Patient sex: F
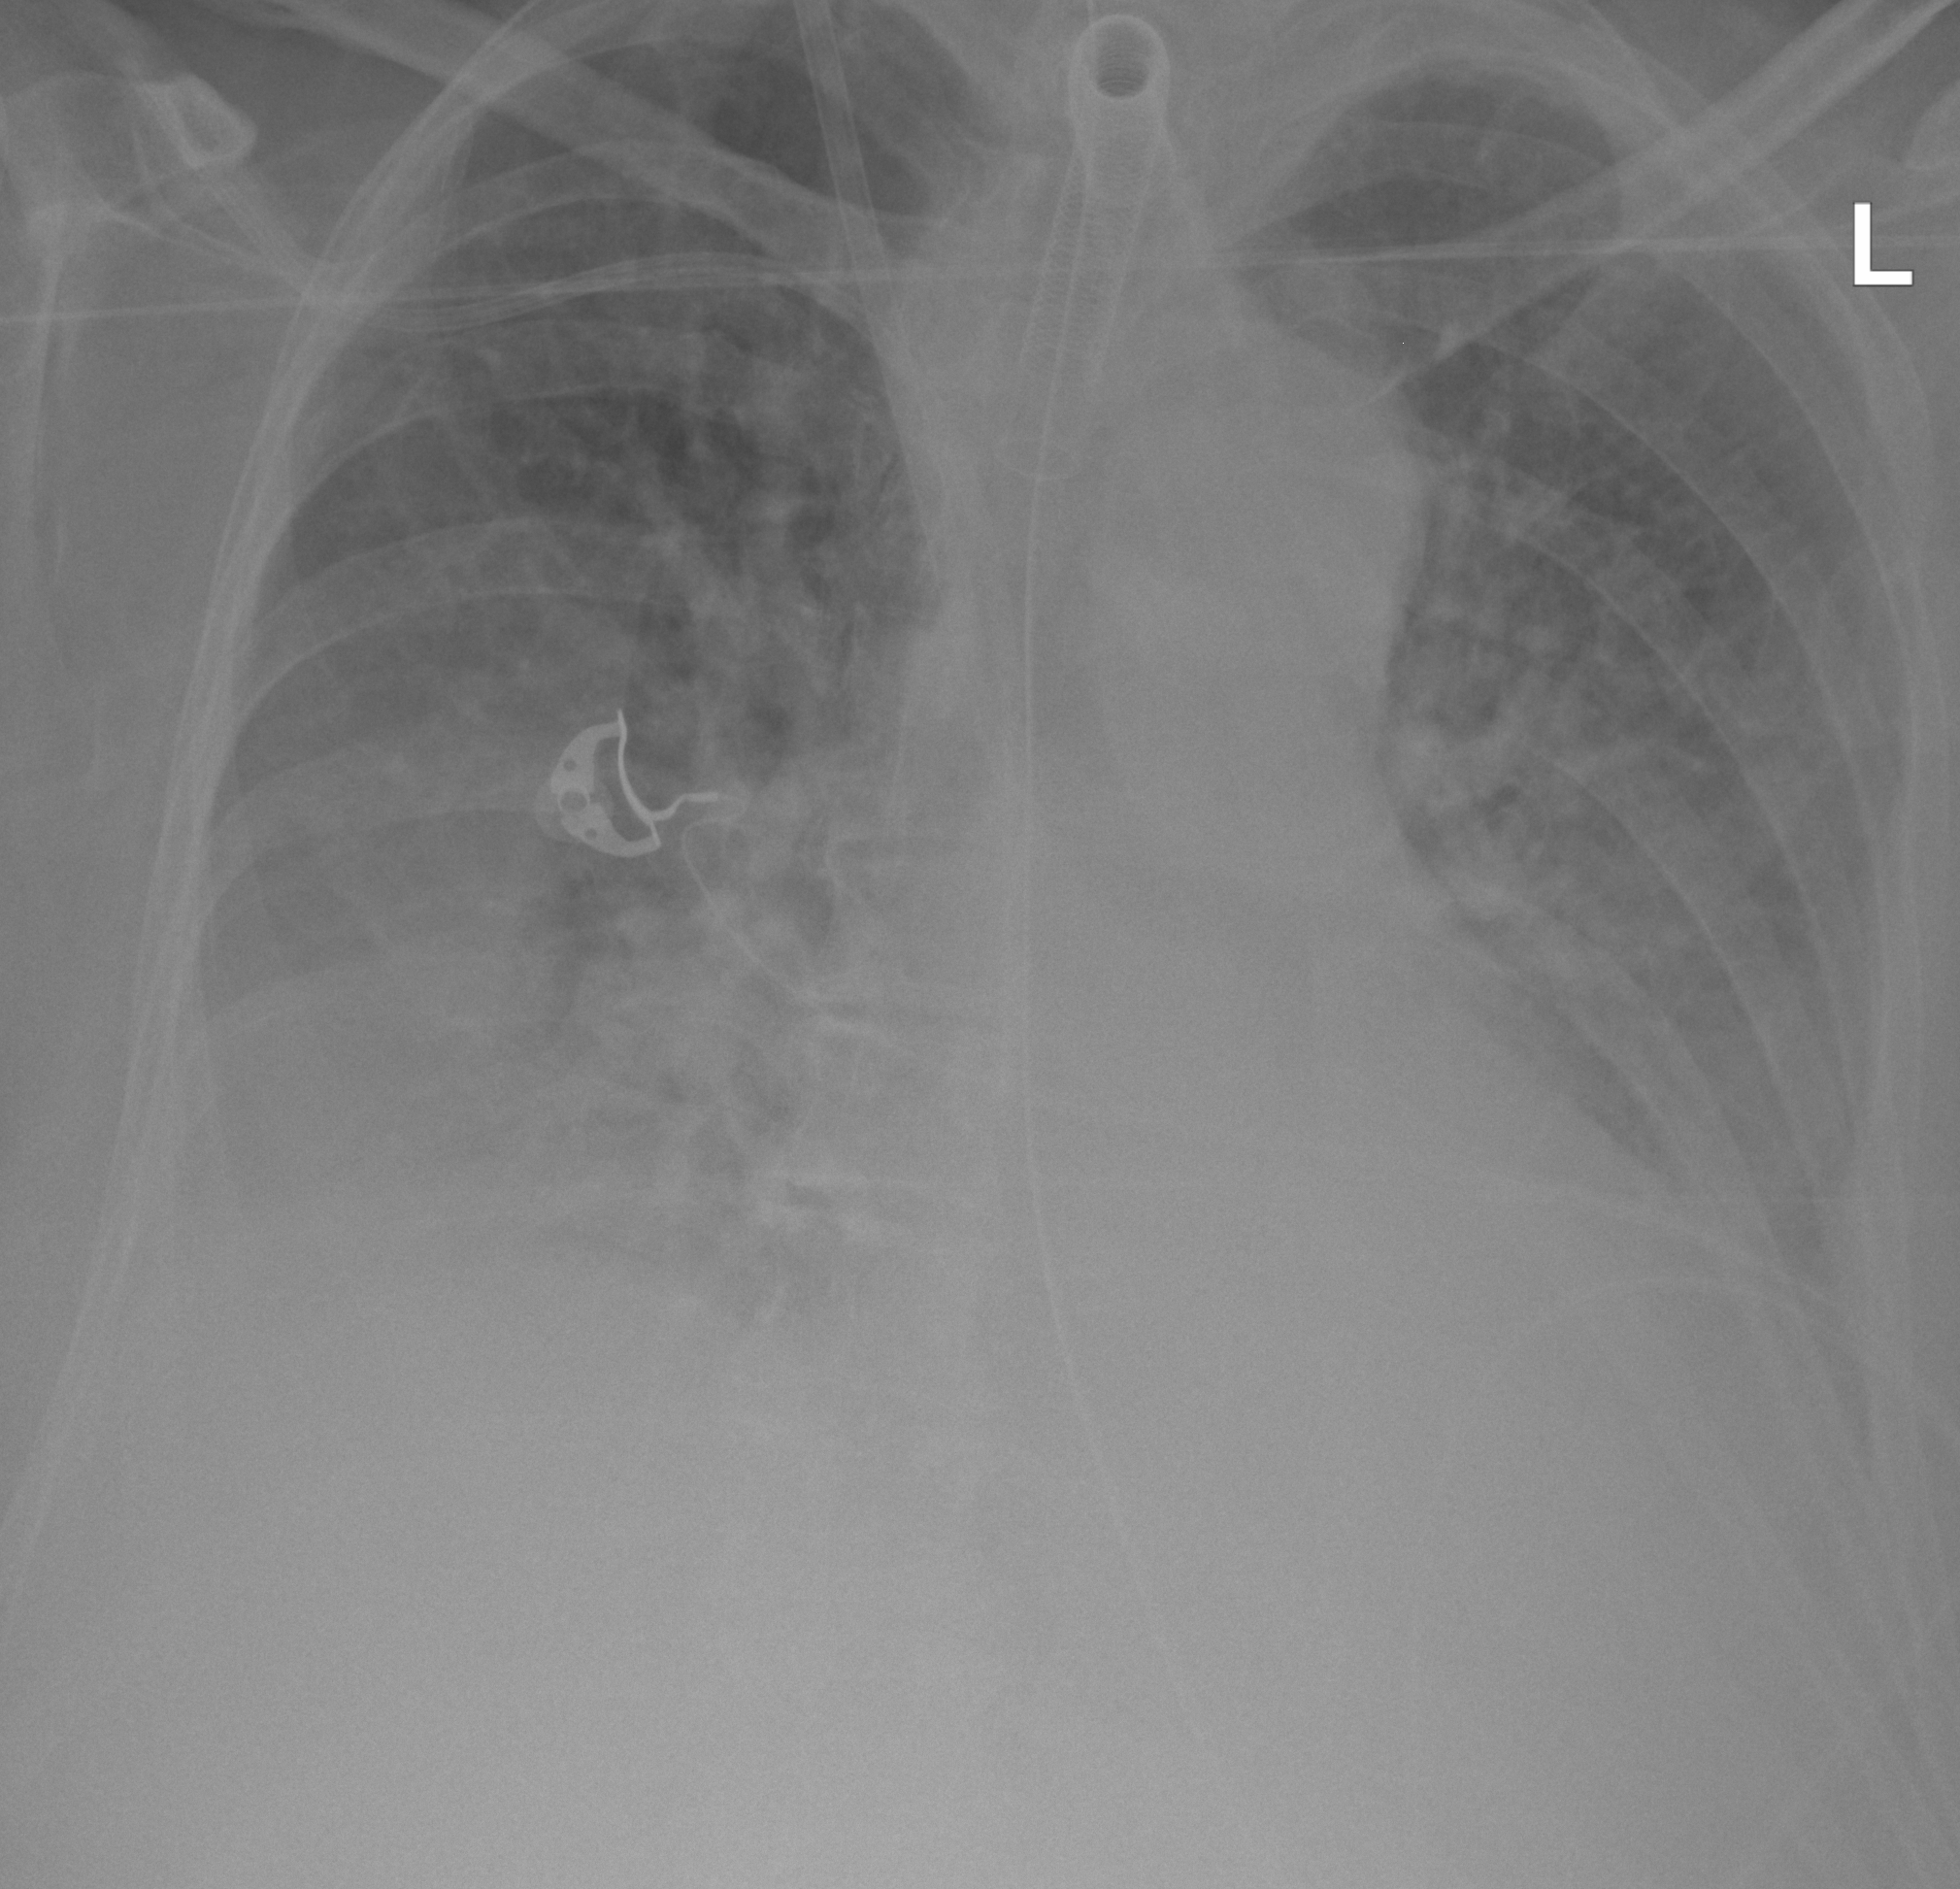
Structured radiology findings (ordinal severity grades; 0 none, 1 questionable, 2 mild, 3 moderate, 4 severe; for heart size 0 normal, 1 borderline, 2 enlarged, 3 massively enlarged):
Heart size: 1
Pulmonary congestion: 3
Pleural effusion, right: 3
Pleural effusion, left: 2
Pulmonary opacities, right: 2
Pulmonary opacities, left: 2
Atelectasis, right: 2
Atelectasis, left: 2